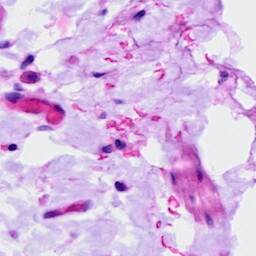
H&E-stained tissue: Ovarian